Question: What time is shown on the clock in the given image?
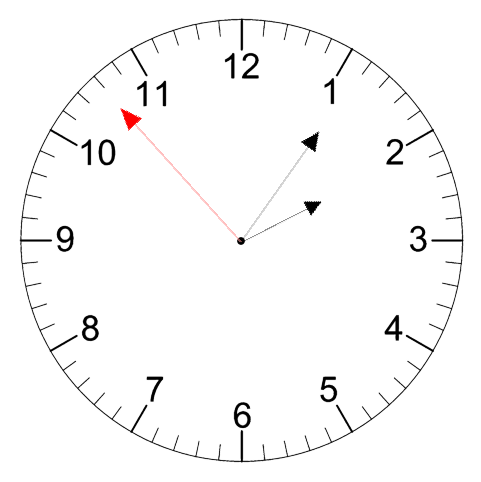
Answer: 02:05:53